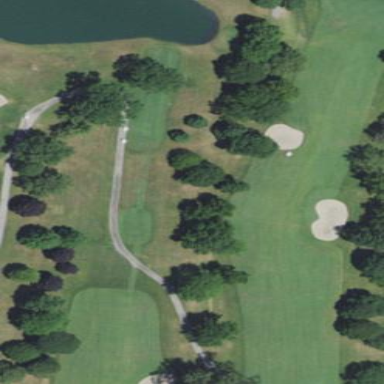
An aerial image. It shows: Golf fairway surrounded by grass.